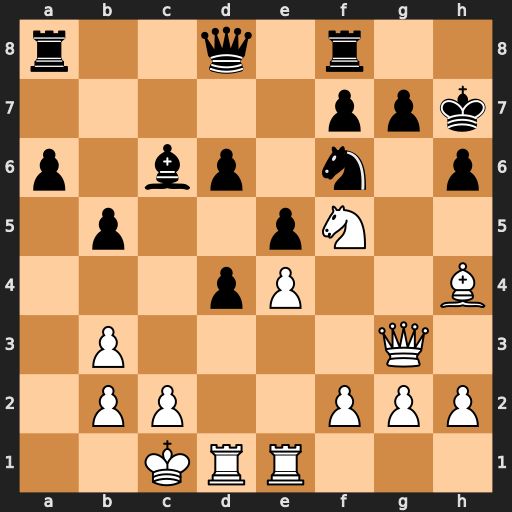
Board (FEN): r2q1r2/5ppk/p1bp1n1p/1p2pN2/3pP2B/1P4Q1/1PP2PPP/2KRR3
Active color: w
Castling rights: -
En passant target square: -
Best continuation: Qxg7#